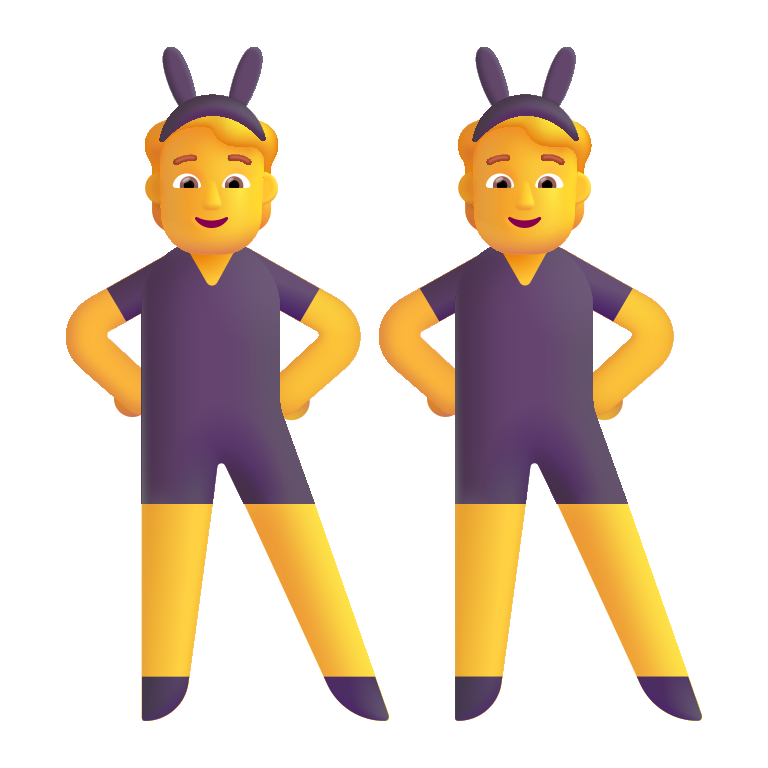
person with bunny ears color default